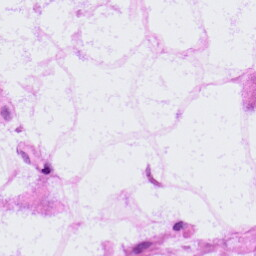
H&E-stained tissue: LymphNode